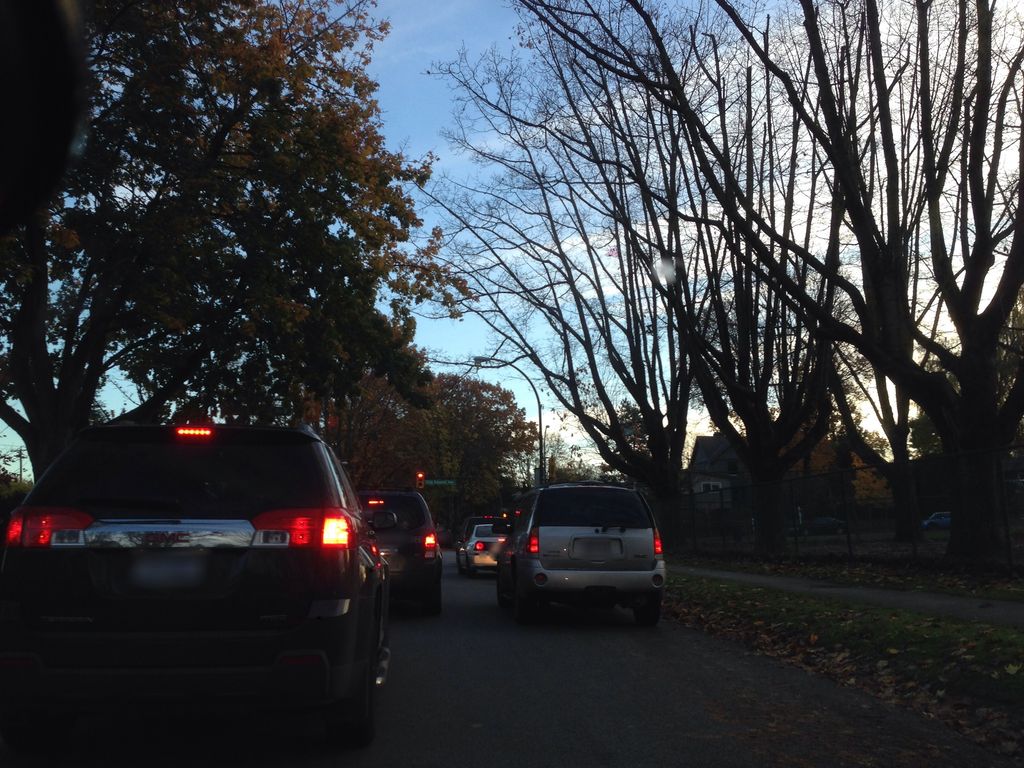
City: vancouver